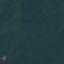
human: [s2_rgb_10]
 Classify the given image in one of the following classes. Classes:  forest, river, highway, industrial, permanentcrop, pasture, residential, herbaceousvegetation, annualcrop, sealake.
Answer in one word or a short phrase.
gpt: Forest